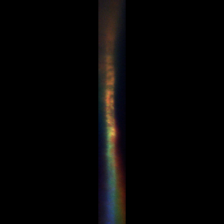
Taxon: Leptocylindrus
Group: Diatoms